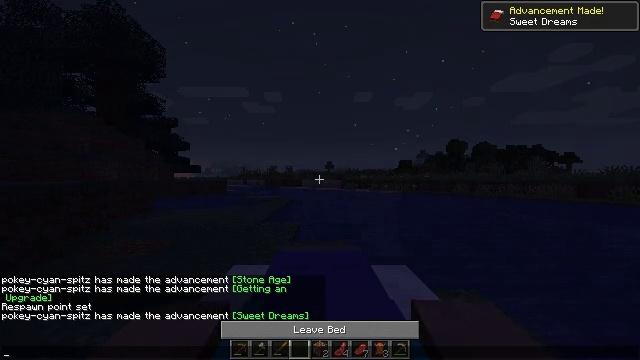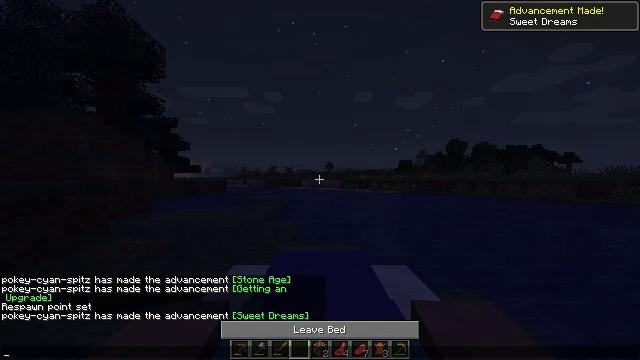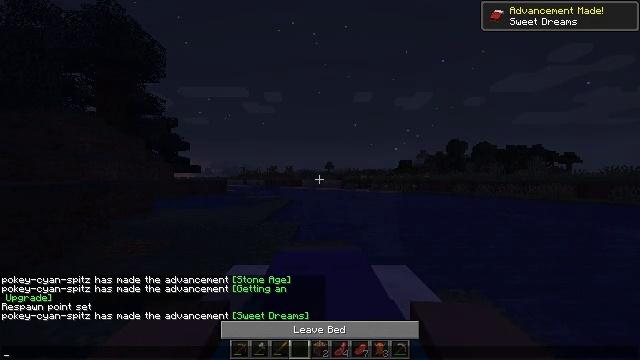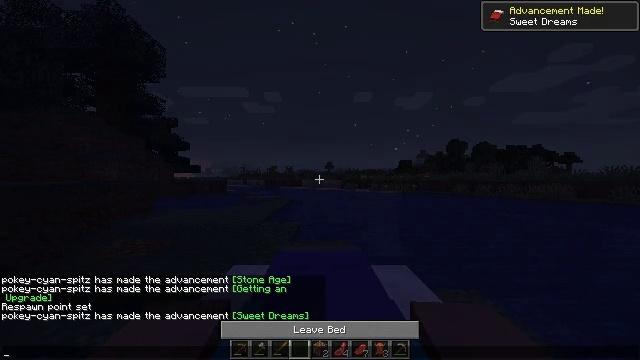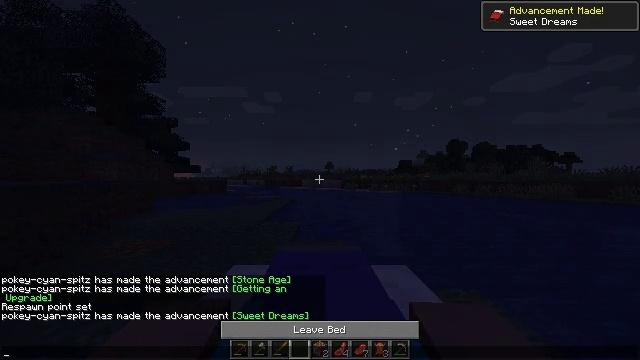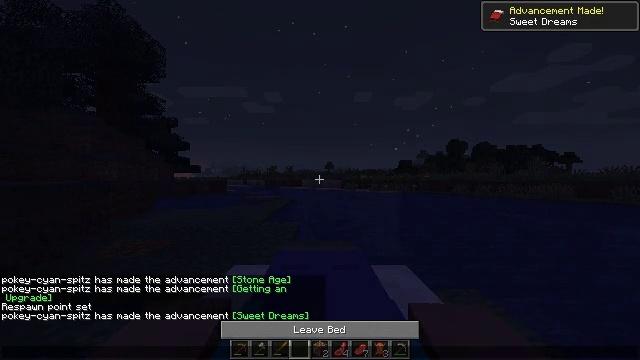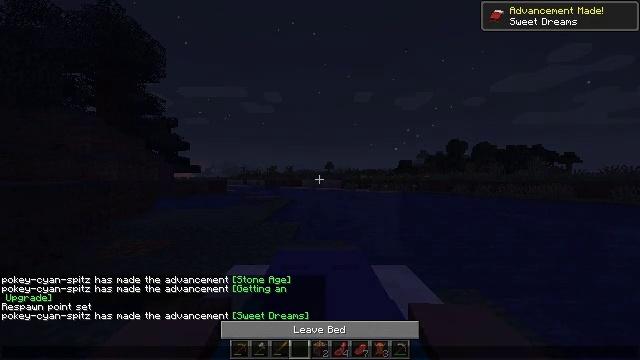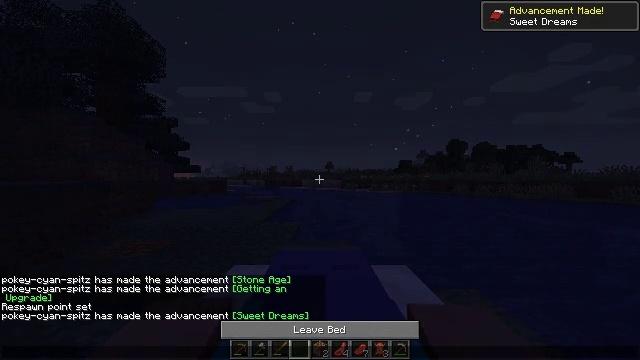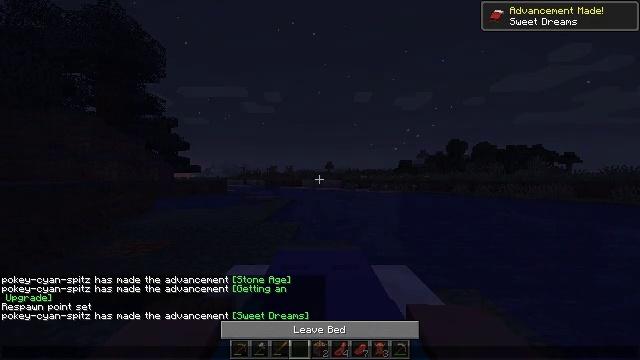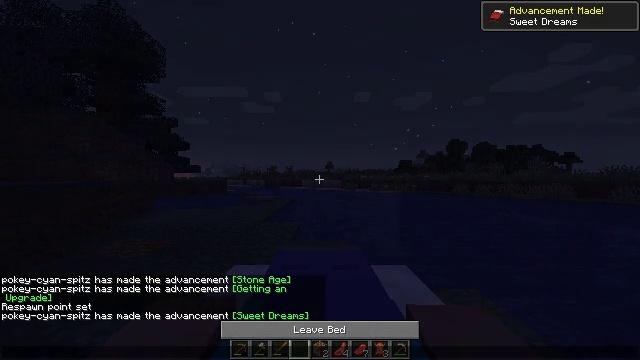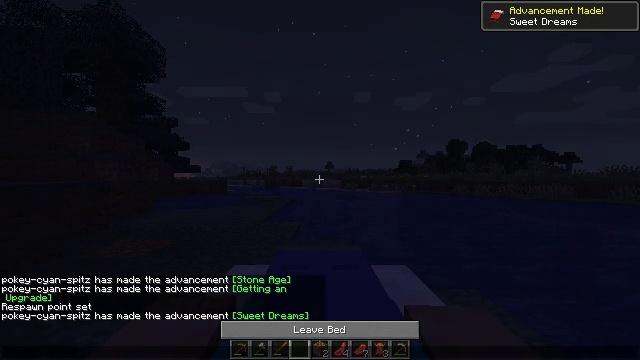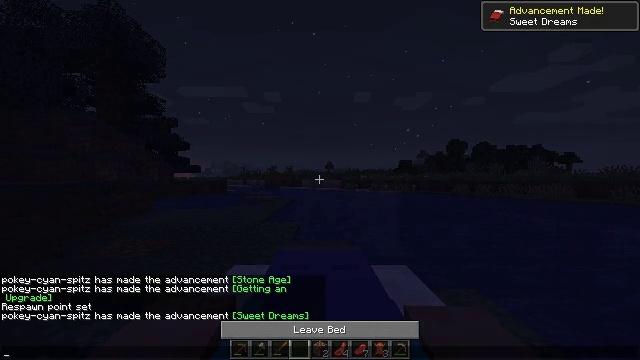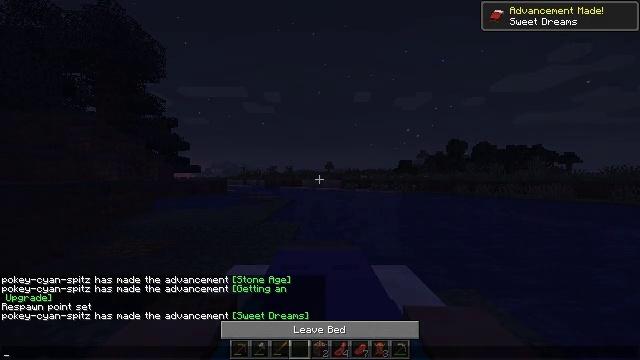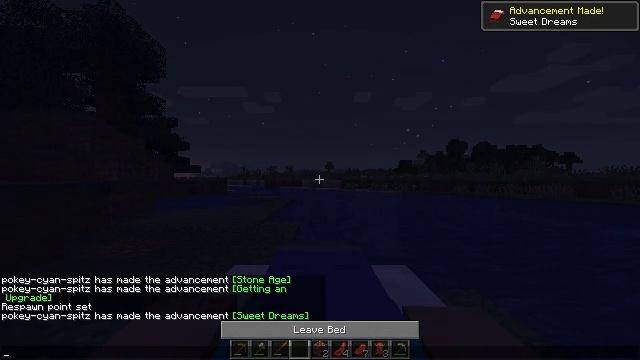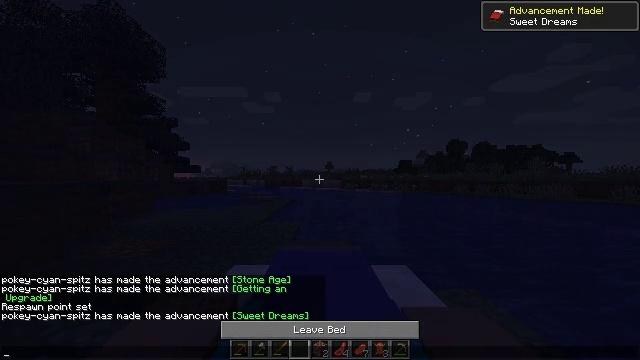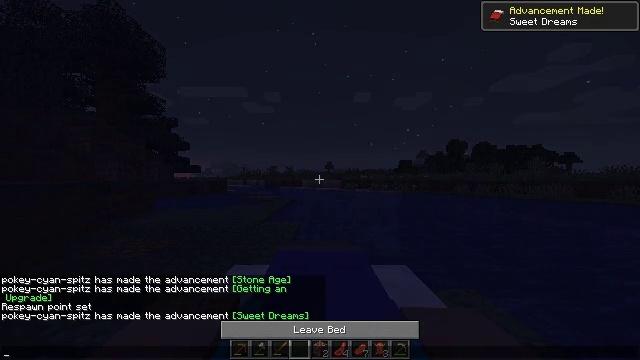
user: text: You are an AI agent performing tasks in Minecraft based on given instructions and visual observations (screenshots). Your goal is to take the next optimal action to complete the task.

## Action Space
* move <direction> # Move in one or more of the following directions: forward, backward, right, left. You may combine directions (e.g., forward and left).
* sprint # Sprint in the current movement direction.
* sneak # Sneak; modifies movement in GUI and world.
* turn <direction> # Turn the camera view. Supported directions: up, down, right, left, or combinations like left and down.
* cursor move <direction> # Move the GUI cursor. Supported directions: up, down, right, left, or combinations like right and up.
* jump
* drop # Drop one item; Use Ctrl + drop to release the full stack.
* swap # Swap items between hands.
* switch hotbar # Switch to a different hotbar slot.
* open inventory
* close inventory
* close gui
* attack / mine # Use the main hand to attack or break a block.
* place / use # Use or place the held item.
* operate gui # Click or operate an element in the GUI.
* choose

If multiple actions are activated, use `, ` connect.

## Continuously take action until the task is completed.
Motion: motion action
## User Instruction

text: Break the white bed to relocate it.
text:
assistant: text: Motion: no_op
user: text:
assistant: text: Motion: no_op
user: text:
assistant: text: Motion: no_op
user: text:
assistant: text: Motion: no_op
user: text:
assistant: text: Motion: no_op
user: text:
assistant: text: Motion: no_op
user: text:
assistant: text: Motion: no_op
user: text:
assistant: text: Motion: no_op
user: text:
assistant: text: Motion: no_op
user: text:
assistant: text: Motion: no_op
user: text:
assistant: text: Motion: no_op
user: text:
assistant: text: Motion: no_op
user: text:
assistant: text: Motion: no_op
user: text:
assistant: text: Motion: no_op
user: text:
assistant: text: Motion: no_op
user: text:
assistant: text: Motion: no_op
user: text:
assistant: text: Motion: no_op
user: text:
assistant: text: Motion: no_op
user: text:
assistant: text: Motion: no_op
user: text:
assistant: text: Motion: no_op
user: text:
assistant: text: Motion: no_op
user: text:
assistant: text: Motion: no_op
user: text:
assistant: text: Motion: no_op
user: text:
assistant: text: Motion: no_op
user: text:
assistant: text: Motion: no_op
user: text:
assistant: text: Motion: no_op
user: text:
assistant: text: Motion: no_op
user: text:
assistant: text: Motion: no_op
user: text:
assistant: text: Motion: no_op
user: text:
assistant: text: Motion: no_op